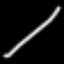
Label: line